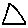
Label: triangle